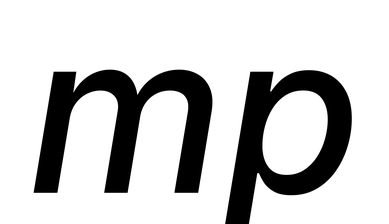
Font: Inter-Italic_Medium_Italic